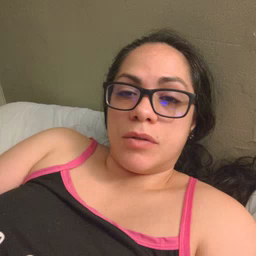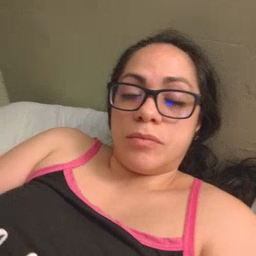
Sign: book